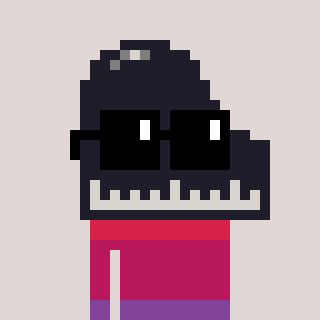
a pixel art character with square black sunglasses, a piano-shaped head and a gunk-colored body on a warm background